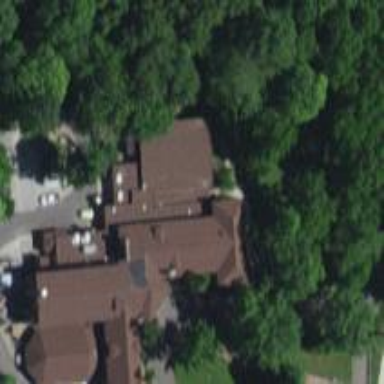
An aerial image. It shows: Historic building serving as hotel.